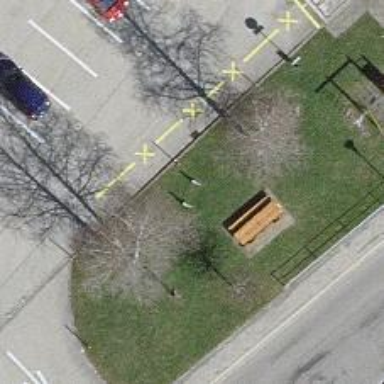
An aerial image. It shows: Bench.